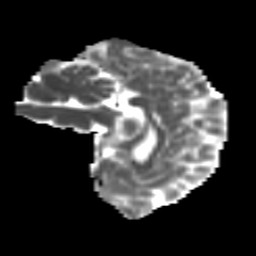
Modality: MD
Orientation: sagittal
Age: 16
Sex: female
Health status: ill
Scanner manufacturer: ge
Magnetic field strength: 3 T
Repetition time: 6.752 s
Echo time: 0.079 s